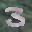
Label: 3